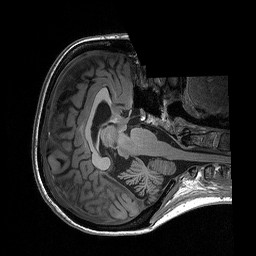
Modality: T1w
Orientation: axial
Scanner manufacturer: siemens
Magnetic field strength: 3 T